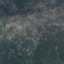
Land use / land cover: HerbaceousVegetation